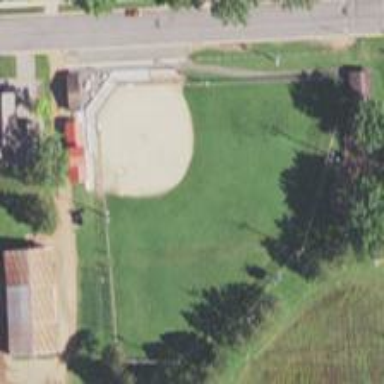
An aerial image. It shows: Softball pitch for leisure and sport activities.